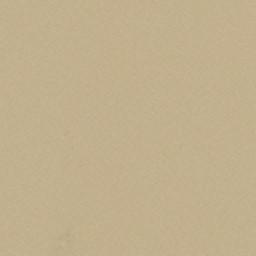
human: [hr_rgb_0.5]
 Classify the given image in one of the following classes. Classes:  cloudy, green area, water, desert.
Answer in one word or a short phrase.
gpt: desert